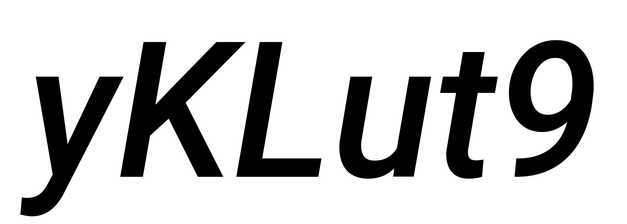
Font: Roboto-Italic_Medium_Italic